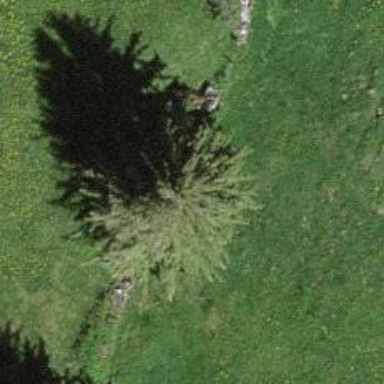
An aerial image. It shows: Needle-leaved tree in natural setting.